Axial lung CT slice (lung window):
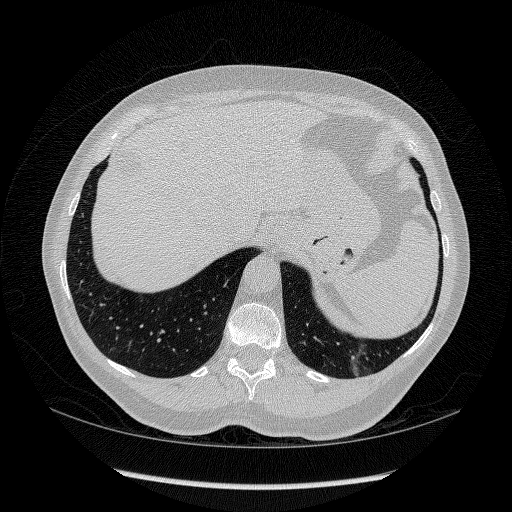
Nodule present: no